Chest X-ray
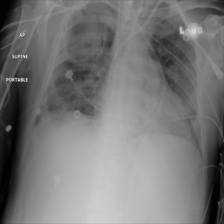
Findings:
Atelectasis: negative
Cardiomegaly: negative
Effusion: negative
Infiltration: negative
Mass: negative
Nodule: negative
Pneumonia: negative
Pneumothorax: negative
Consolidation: positive
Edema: negative
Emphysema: negative
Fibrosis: negative
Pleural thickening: negative
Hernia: negative